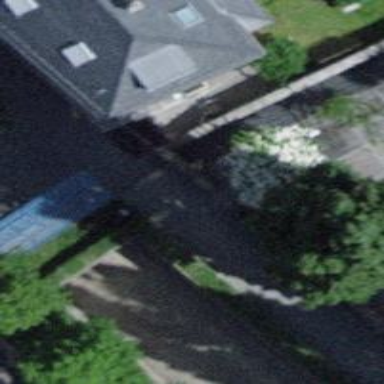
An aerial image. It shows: Entrance with barrier.